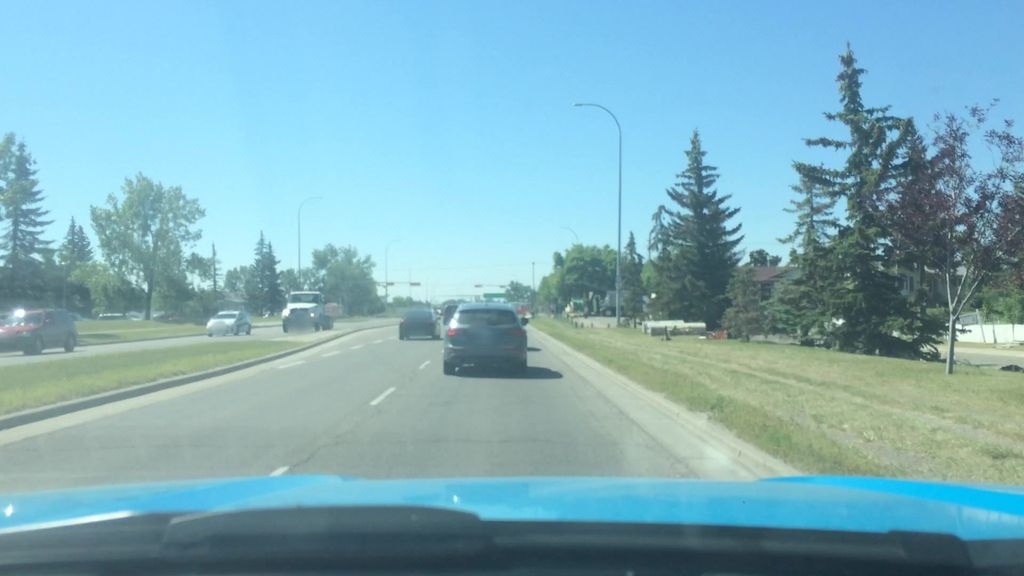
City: calgary